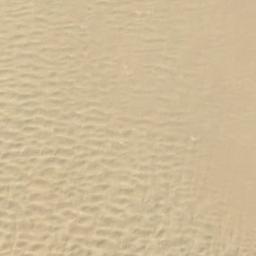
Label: desert